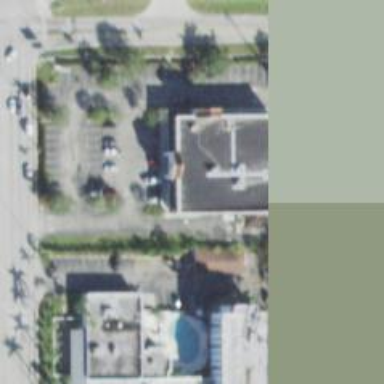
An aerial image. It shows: Pharmacy providing healthcare services.